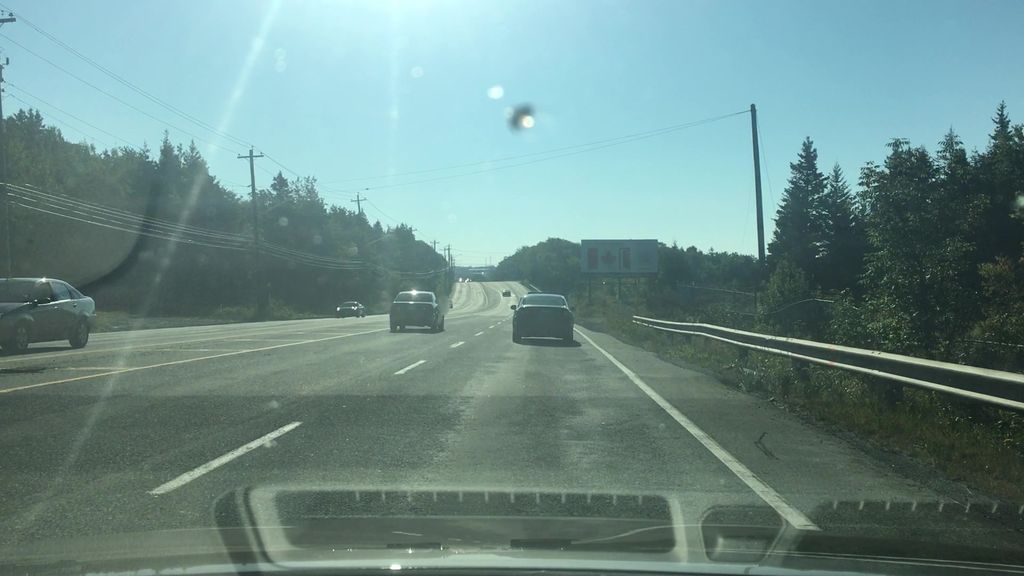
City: halifax